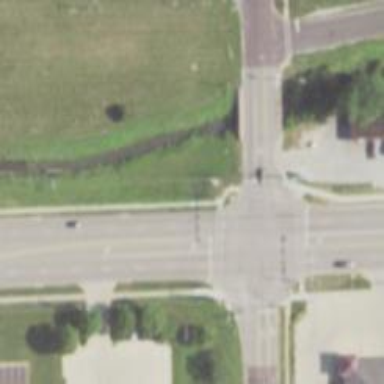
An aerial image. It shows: Asphalt footway with uncontrolled crossing. The crossing has lines markings.